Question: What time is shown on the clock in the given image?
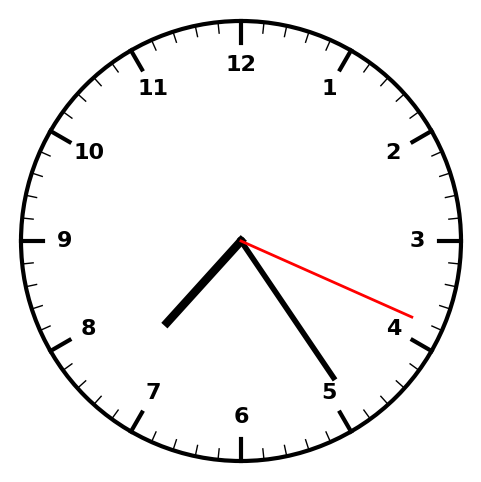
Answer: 07:24:19